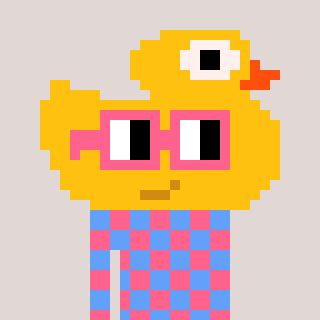
a pixel art character with square pink glasses, a ducky-shaped head and a blue-colored body on a warm background